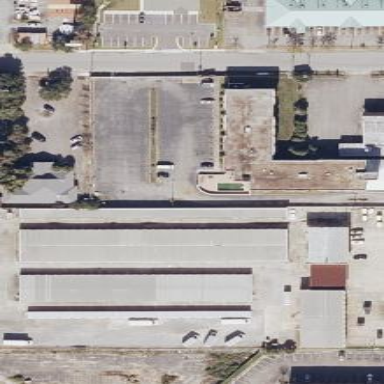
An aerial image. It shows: Commercial area with storage rental shop.